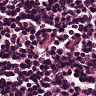
Metastatic tissue present: no